RGB frame:
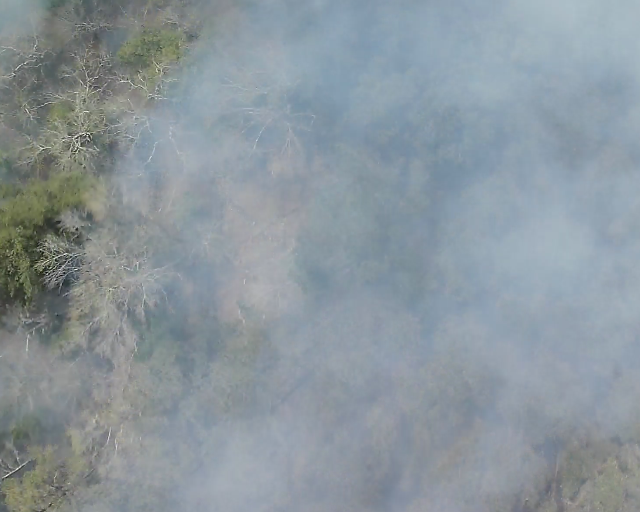
Thermal frame:
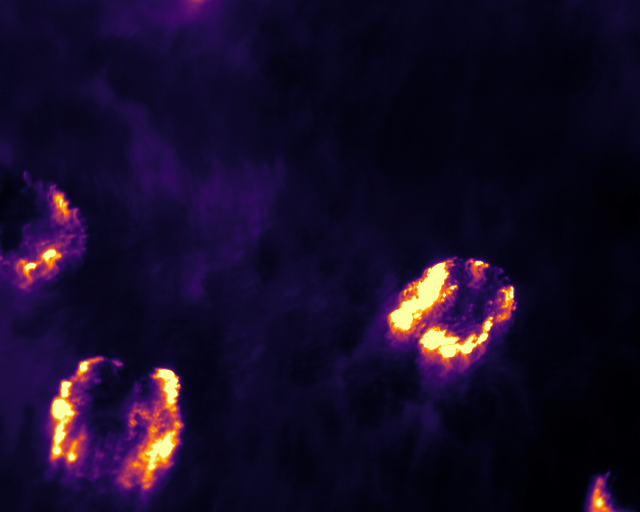
Captured: 2026-02-26 02:30:34
Pixels at or above 80 °C: 6647 (fraction of frame: 0.02029)